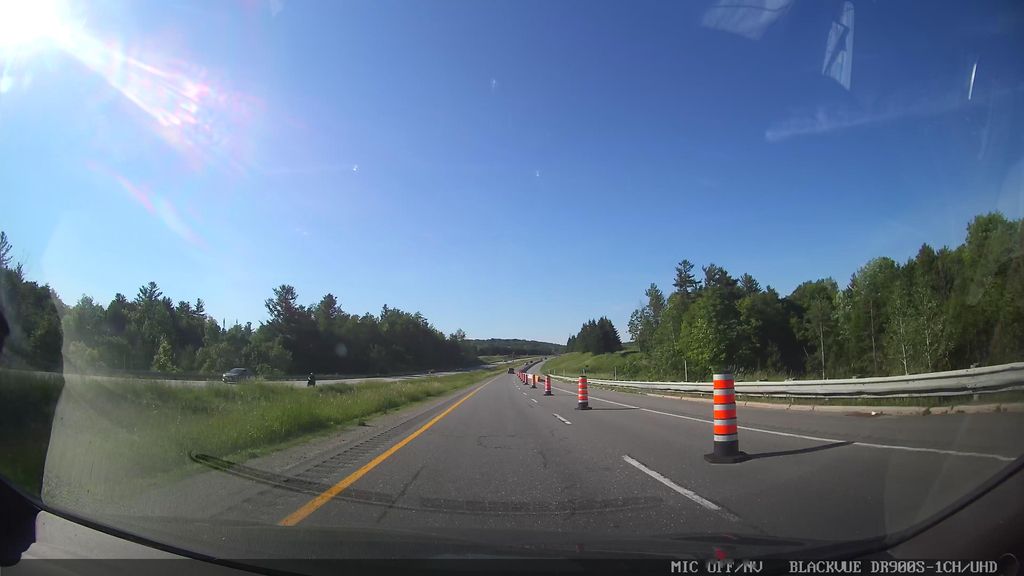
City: ottawa-gatineau